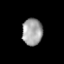
Tissue: lung
Cell type: Epithelial cells
Senescence score: 0.2412
Nuclear area (px): 533
Mean DAPI intensity: 162.629